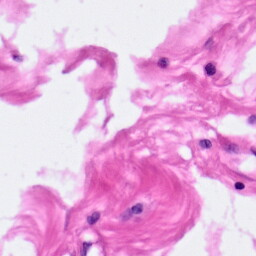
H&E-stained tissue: Pancreatic